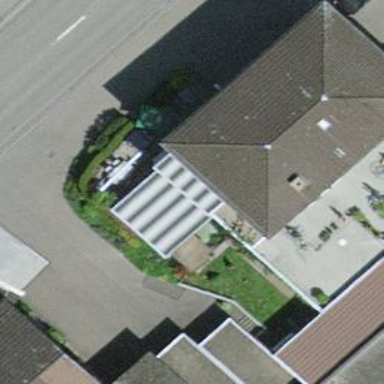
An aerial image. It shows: View of roof of building.